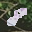
Label: 8